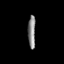
Tissue: skin
Cell type: Epithelial cells
Senescence score: 0.2118
Nuclear area (px): 239
Mean DAPI intensity: 138.084